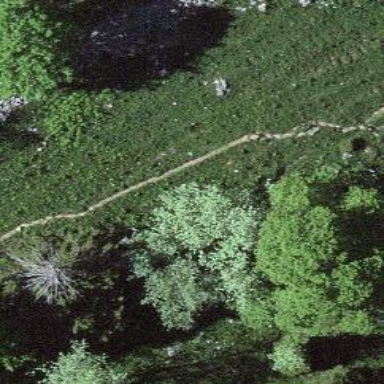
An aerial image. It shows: Ground path.